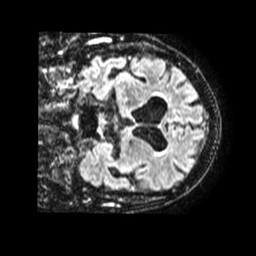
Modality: FLAIR
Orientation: coronal
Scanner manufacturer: philips
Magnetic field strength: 1.5 T
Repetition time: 4.8 s
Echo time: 0.3372 s